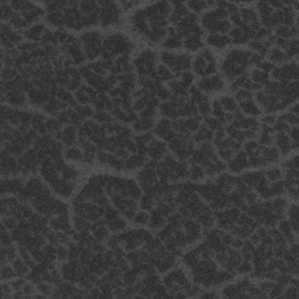
Label: frost